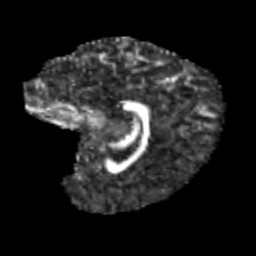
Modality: FA
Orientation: sagittal
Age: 12
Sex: female
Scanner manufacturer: siemens
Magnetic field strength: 3 T
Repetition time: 3.8 s
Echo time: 0.07 s